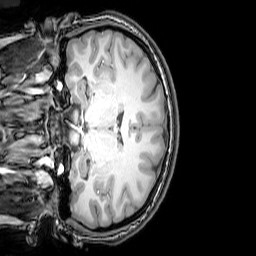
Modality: T1w
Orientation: coronal
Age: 20
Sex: female
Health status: healthy
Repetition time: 0.081 s
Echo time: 0.037 s